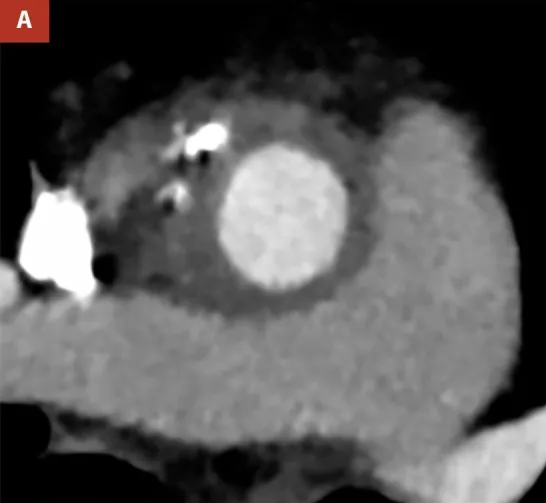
(A) Contrast Computed tomography angiography after corticosteroid therapy revealed decreased thickening of the aortic wall of 8.5 cm and attenuation of 50UH.
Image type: radiology (ct)